Question: Possible duplication : <URL>
Could somebody explain me why when I run my application I get error like :
> -
It happened to me only in my MainViewController when I'm calling the following method:
'''
-(void)loadLocationsOfWearers{
RKManagedObjectStore *store = [[DateModel sharedDataModel] objectStore];
NSIndexSet *statusCodeSet= RKStatusCodeIndexSetForClass(RKStatusCodeClassSuccessful);
RKMapping *mapping = [MappingProvider watchesMapping];
RKResponseDescriptor *responseDescriptor = [RKResponseDescriptor responseDescriptorWithMapping:mapping method:RKRequestMethodAny pathPattern:nil keyPath:@"watch" statusCodes:statusCodeSet];
NSURL *url = [NSURL URLWithString:kSERVER_ADDR];
NSURLRequest *request = [NSURLRequest requestWithURL:url];
RKManagedObjectRequestOperation *operation =[[RKManagedObjectRequestOperation alloc] initWithRequest:request responseDescriptors:@[responseDescriptor]];
operation.managedObjectCache = store.managedObjectCache;
operation.managedObjectContext = store.mainQueueManagedObjectContext;
[operation setCompletionBlockWithSuccess:^(RKObjectRequestOperation *operation, RKMappingResult *mappingResult) {
_wearerList = mappingResult.array;
NSLog(@"Results:
%@",mappingResult.dictionary);
}
failure:^(RKObjectRequestOperation *operation, NSError *error) {
NSLog(@"ERROR: %@", error);
NSLog(@"Response: %@", operation.HTTPRequestOperation.responseString);
}];
[operation start];
}
'''
When I'm calling this method in other ViewControllers everything works fine.
It looks like my managedObjectStore is nil, but I don't know what is the reason for that...
Please take a look at my DateModel code and share with me your ideas:
'''
@implementation DateModel
+ (id)sharedDataModel
{
static DateModel *__sharedDataModel = nil;
static dispatch_once_t onceToken;
dispatch_once(&onceToken, ^{
__sharedDataModel = [[DateModel alloc] init];
});
return __sharedDataModel;
}
- (NSManagedObjectModel *)managedObjectModel
{
return [NSManagedObjectModel mergedModelFromBundles:nil];
}
- (id)optionsForSqliteStore
{
return @{
NSInferMappingModelAutomaticallyOption: @YES,
NSMigratePersistentStoresAutomaticallyOption: @YES
};
}
- (void)setup
{
self.objectStore = [[RKManagedObjectStore alloc] initWithManagedObjectModel:[self managedObjectModel]];
NSString *path = [RKApplicationDataDirectory() stringByAppendingPathComponent:@"Data.sqlite"];
NSLog(@"Setting up store at %@", path);
NSError *error;
[self.objectStore addSQLitePersistentStoreAtPath:path
fromSeedDatabaseAtPath:nil
withConfiguration:nil
options:[self optionsForSqliteStore]
error:&error];
[self.objectStore createManagedObjectContexts];
self.objectStore.managedObjectCache =[[RKInMemoryManagedObjectCache alloc]initWithManagedObjectContext:self.objectStore.persistentStoreManagedObjectContext];
[RKManagedObjectStore setDefaultStore:self.objectStore];
}
'''
In my AppDelegate method I just simply setup my store.
'''
-(void)setupCoreData
{
[[DateModel sharedDataModel]setup];
}
- (BOOL)application:(UIApplication *)application didFinishLaunchingWithOptions:(NSDictionary *)launchOptions
{
[self setupCoreData];
}
'''
When I run my application I'm getting error like on the screen below:

'''
+(RKMapping *)watchesMapping
{
RKEntityMapping *mapping = [RKEntityMapping mappingForEntityForName:@"Watches" inManagedObjectStore:[[DateModel sharedDataModel]objectStore]];
[mapping addAttributeMappingsFromDictionary:@{
@"id": @"watch_id",
@"altitude":@"altitude",
@"battery_life":@"battery_life",
@"button_press_time":@"button_press_time",
@"charging_status":@"charging_status",
@"gmaps":@"gmaps",
@"id_addr":@"id_addr",
@"last_keep_alive":@"last_keep_alive",
@"last_update_time":@"last_update_time",
@"latitude":@"latitude",
@"longitude":@"longitude",
@"location":@"location",
@"network":@"network",
@"phonewatchno":@"phonewatchno",
@"rssi":@"rssi",
@"short_imei":@"short_imei",
@"updated_at":@"updated_at",
@"voltage":@"voltage",
@"waerer_id":@"wearer_id",
@"updated_at":@"updated_at",
@"token":@"token"
}
];
[mapping addPropertyMapping:[RKRelationshipMapping relationshipMappingFromKeyPath:@"alerts" toKeyPath:@"alerts" withMapping:[MappingProvider alertsMapping]]];
return mapping;
}
'''
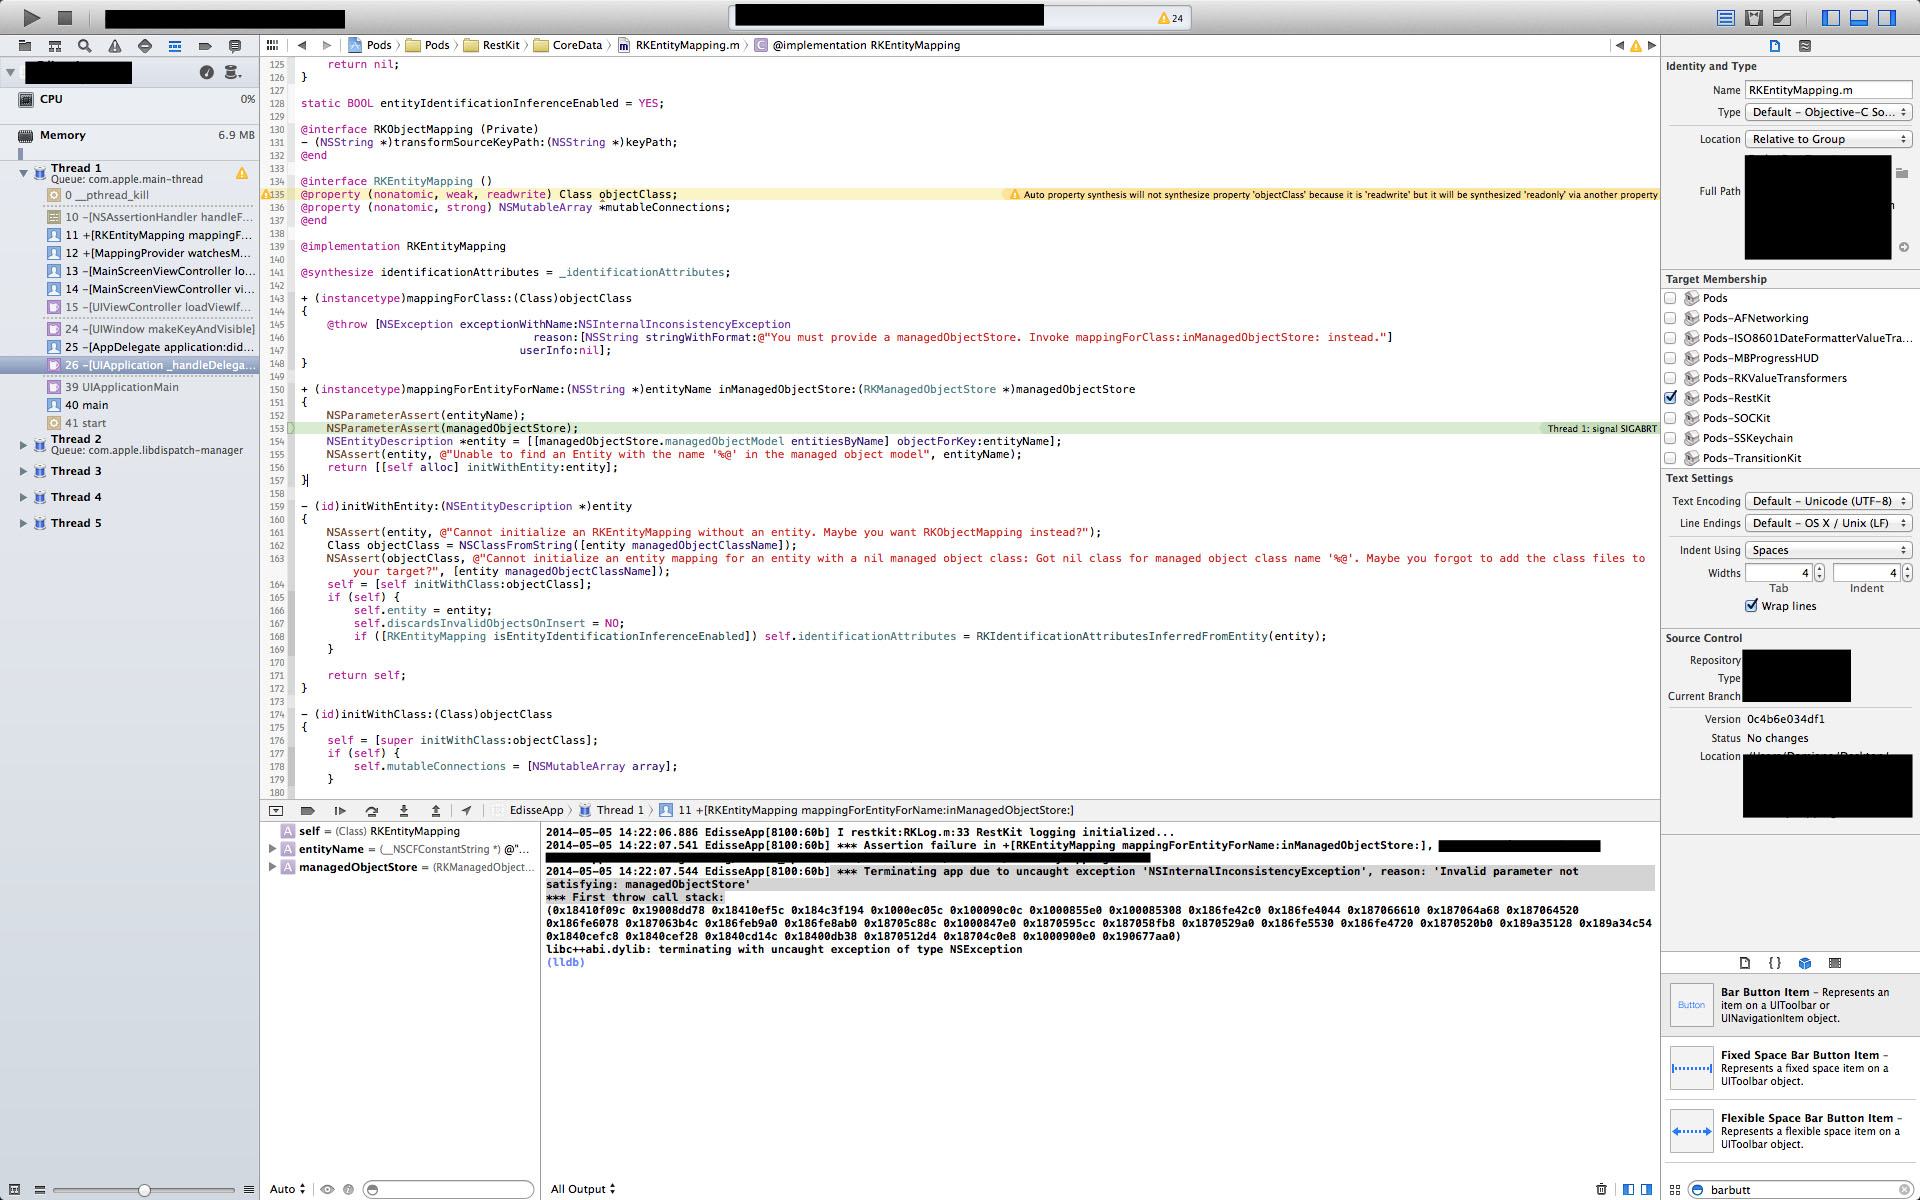
Answer: 'loadLocationsOfWearers' is being called too soon (before 'setupCoreData' is called). Call it later, or call 'setupCoreData' when the data model singleton is created.